Field crop: maize
Growth stage: 1
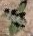
Species: chenopodium